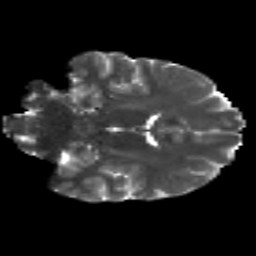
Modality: T2w
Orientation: coronal
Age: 20
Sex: male
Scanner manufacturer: siemens
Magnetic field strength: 3 T
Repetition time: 8.8 s
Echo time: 0.085 s